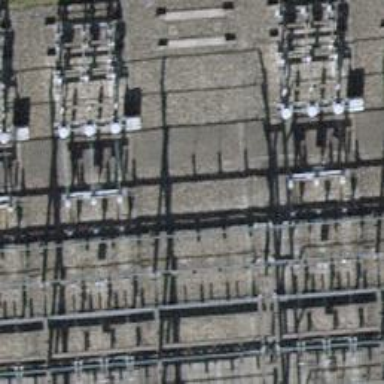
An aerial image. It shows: Power line with 3 cables. The line type is busbar.